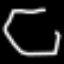
Label: octagon